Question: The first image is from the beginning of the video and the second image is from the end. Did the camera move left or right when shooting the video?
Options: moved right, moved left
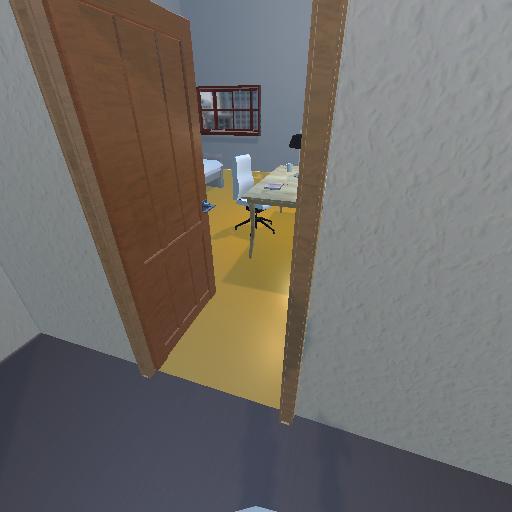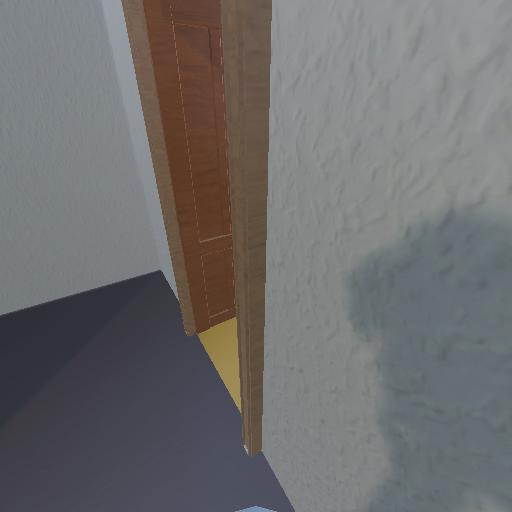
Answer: moved right